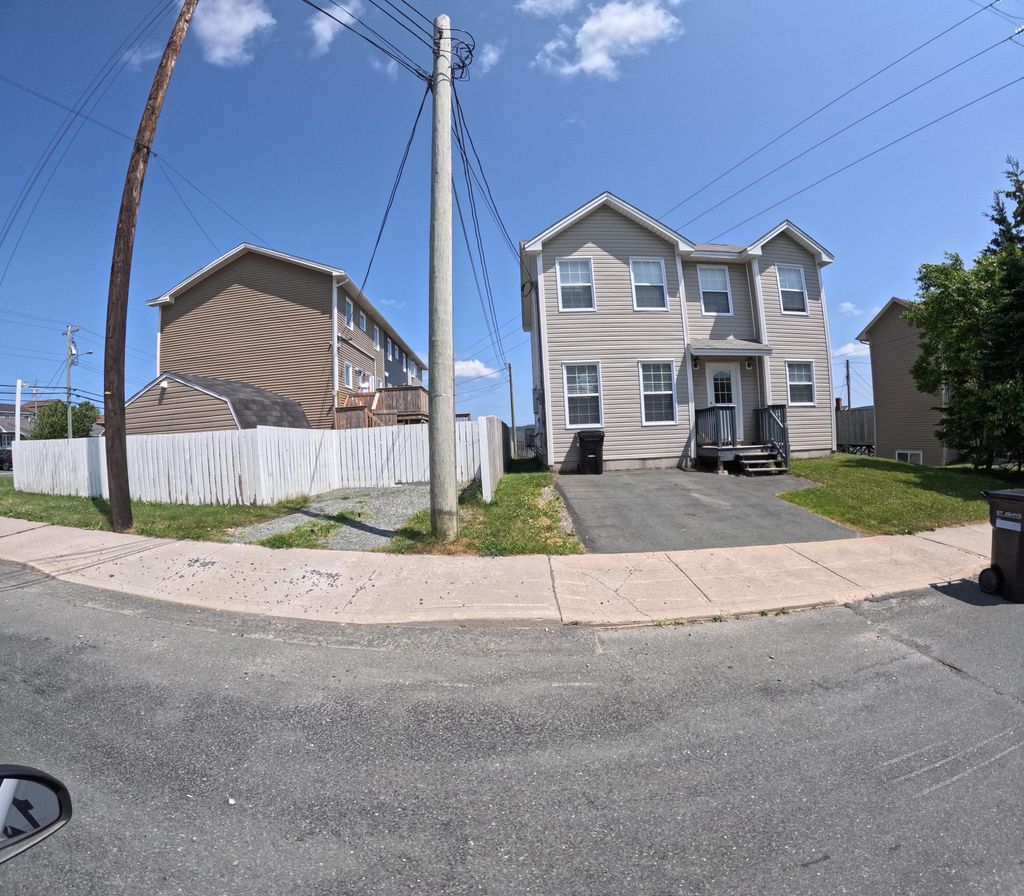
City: st_johns